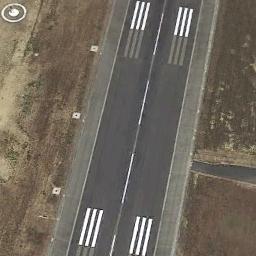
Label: runway